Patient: sex F, age 35
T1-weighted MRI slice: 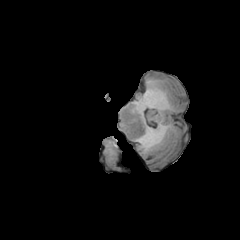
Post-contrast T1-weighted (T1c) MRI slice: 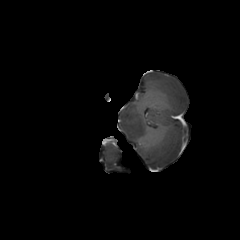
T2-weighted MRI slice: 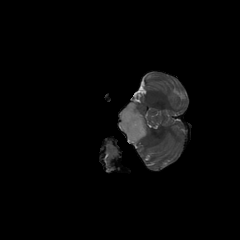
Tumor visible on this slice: yes
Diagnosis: Astrocytoma, IDH-mutant
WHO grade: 3